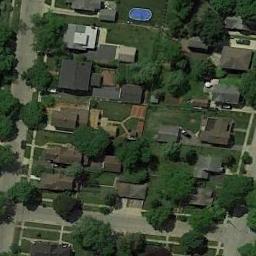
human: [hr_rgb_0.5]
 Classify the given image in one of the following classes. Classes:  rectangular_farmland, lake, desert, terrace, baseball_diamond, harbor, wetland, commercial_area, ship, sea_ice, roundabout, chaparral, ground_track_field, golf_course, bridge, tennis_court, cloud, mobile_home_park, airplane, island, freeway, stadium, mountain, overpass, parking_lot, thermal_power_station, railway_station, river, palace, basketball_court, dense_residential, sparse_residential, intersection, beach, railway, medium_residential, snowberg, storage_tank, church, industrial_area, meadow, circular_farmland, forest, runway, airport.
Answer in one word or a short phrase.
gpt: medium_residential